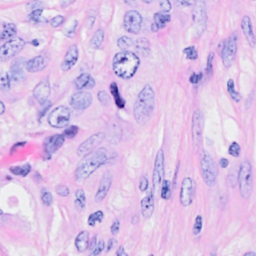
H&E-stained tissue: Breast